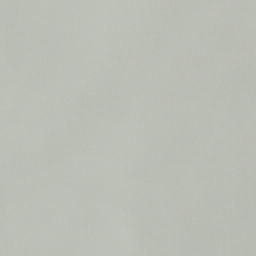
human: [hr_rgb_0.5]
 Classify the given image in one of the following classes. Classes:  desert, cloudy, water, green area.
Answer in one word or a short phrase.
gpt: cloudy